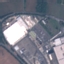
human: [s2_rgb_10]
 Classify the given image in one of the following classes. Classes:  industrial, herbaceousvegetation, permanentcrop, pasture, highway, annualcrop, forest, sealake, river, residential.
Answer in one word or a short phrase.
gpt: Industrial